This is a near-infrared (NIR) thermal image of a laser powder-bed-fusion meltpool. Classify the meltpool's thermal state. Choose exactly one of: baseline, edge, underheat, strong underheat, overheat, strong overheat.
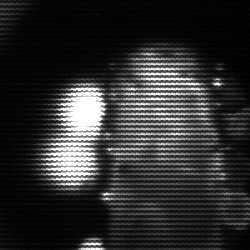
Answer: strong underheat